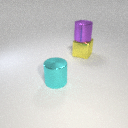
large purple metal cylinder above large yellow metal cube